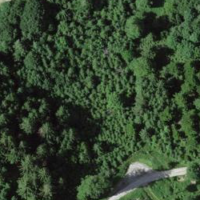
EUNIS habitat code: 45
Species observed at this site:
Pseudotsuga menziesii
Tussilago farfara